Question: I have hours stuck on this, I dont know why I lose my json, with lose I mean it has the 'structure' but not the values. I am trying to return a JArray with JObjects of the Newtonsoft .Json library. this is a simple example, I am trying to do this with Linq, but get the same results.
I am using asp mvc, I took <URL> example
My controller:
'''
JArray jsonTest = new JArray(
new JObject
{
{"Title", "hello"},
{
"Author", new JObject
{
{"Name", "hello"},
{"Twitter", "hello"}
}
},
{"Date", "hello"},
{"BodyHtml", "hello"},
},
new JObject
{
{"Title", "hello"},
{
"Author", new JObject
{
{"Name", "hello"},
{"Twitter", "hello"}
}
},
{"Date", "hello"},
{"BodyHtml", "hello"},
}
);
return Json(jsonTest,JsonRequestBehavior.AllowGet);
'''
and I get:

as you can see my structure is there(2 objects, second object is an array with 2 elements), but i have no data in it.
I tried jsonTest.tostring() but I get an array of each char in my string.
What am I missing?
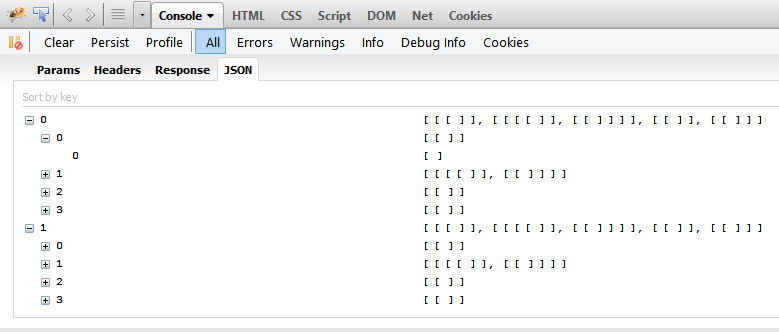
Answer: Add the two JObjects into an Jarray
like